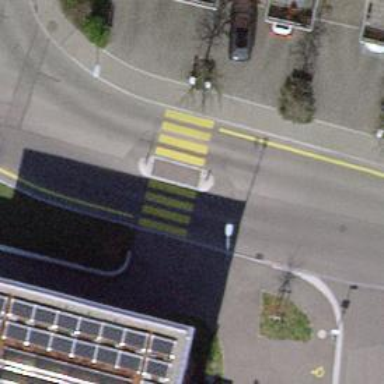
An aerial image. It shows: Marked crossing with zebra markings.